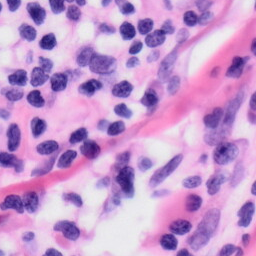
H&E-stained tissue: Skin